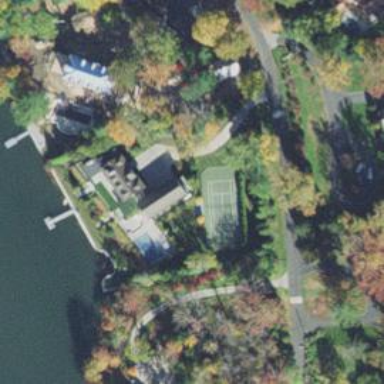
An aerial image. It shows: Driveway.